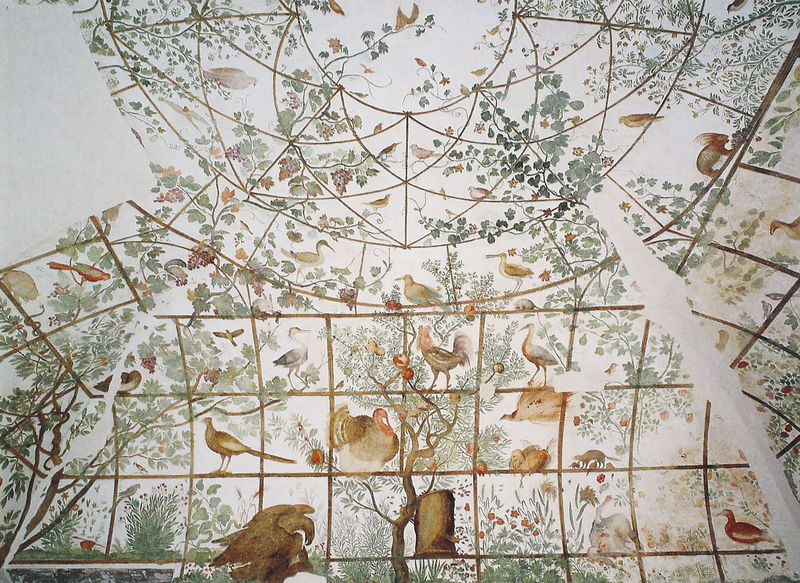
Titel: Villa Medici in Rom
Künstler: Annibale Lippi
Standort: Rom, Villa Medici (EU - I - Latium)
Schlagwörter: adler, baum, blätter, vogel, bäume, äste, blumen, holz, zeichnung, gras, tiere, muster, architektur, taube, innenraum, ast, natur, vögel, decke, blatt, pflanzen, zart, früchte, ranken, trauben, ente, gans, kuppel, jugendstil, floral, wandgemälde, gewölbe, pfau, kranich, organisch, quadrate, geometrisch, geflügel, truthahn, efeu, amsel, spatz, fasan, fresko, hahn, käfig, papagei, voliere, pute, laube, fresco, schnepfe, deckenmalerei, pergola, beschädigt, truthan, deckenfresko, vogelhaus, eichhörnchen, putzschaden